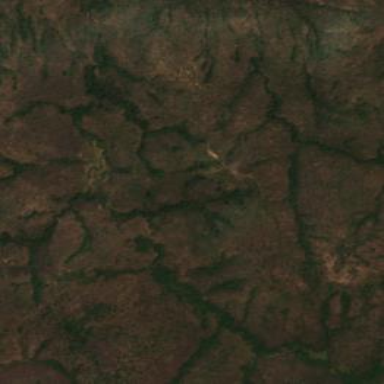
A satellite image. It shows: Forest area.